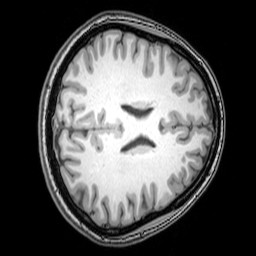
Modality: T1w
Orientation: axial
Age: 25
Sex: female
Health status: healthy
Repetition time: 0.081 s
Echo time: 0.037 s